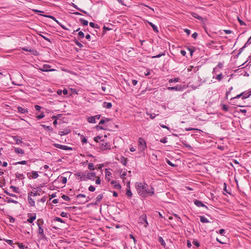
Tumor epithelial tissue: no
Tumor-associated stroma tissue: yes
Normal tissue: no